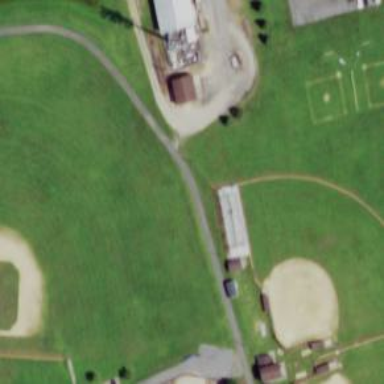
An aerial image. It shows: Baseball pitch for leisure and sports activities.